Question: I want to shorten my text field so it doesn't stretch to to the end of my jframe so this is how it looks now:

How do control the width of the textfield so it does't streatch like that I tried setPreferedSize() and setSize() yet they didn't work??
'''
@Override
public void run() {
JFrame frame = new JFrame("Test Calculator");
frame.setVisible(true);
frame.setDefaultCloseOperation(JFrame.EXIT_ON_CLOSE);
frame.setLocationRelativeTo(null);
frame.setSize(500, 500);
JPanel panel = new JPanel(new GridBagLayout());
frame.getContentPane().add(panel, BorderLayout.NORTH);
GridBagConstraints c = new GridBagConstraints();
JLabel testLabel = new JLabel("Enter Score For Test 1: ");
c.gridx = 0;
c.gridy = 0;
c.anchor = GridBagConstraints.WEST;
c.fill = GridBagConstraints.BOTH;
c.insets = new Insets(40, 15, 15, 0);
panel.add(testLabel , c);
JTextField txtField1 = new JTextField("TextField");
c.gridx = 1;
c.gridy = 0;
c.fill = GridBagConstraints.HORIZONTAL;
c.weightx = .5;
panel.add(txtField1 , c);
}
'''
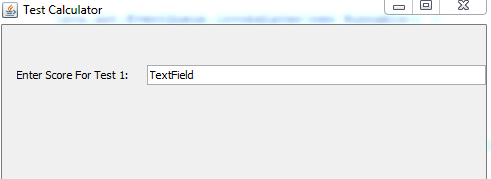
Answer: You're telling the layout that the text field must fill horizontally, so that's what it does. Replace
'''
c.fill = GridBagConstraints.HORIZONTAL;
'''
by
'''
c.fill = GridBagConstraints.NONE;
'''